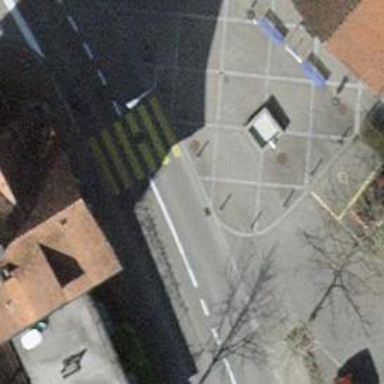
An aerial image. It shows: Uncontrolled crossing on the road.